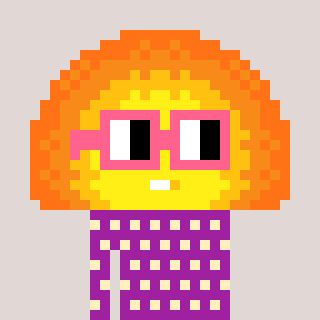
a pixel art character with square pink glasses, a sunset-shaped head and a magenta-colored body on a warm background